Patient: sex M, age 45
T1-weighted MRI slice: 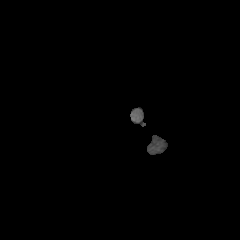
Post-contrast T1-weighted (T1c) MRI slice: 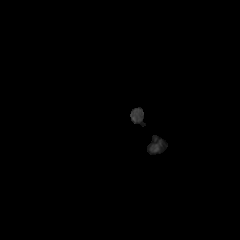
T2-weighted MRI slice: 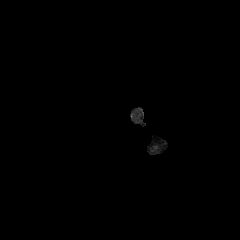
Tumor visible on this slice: no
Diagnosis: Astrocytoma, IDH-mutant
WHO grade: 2